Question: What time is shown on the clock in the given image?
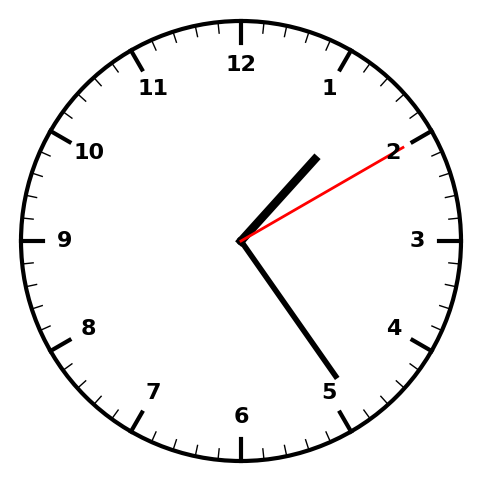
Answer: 01:24:10